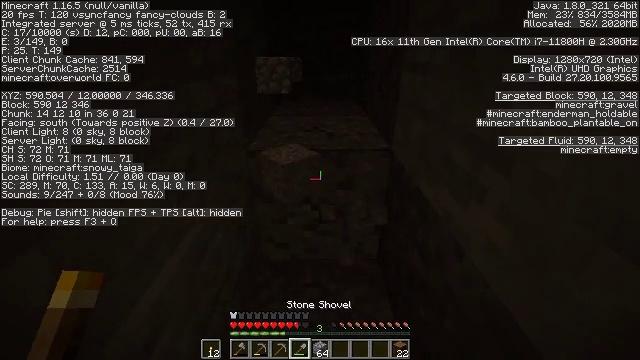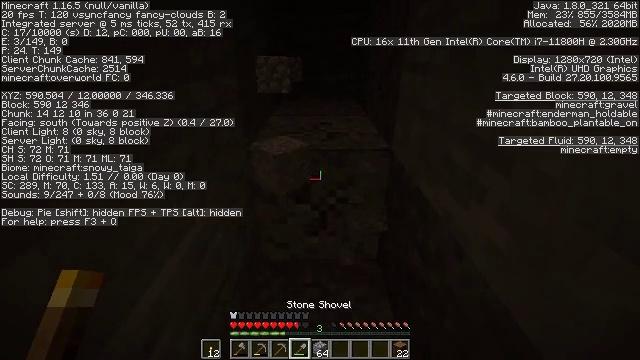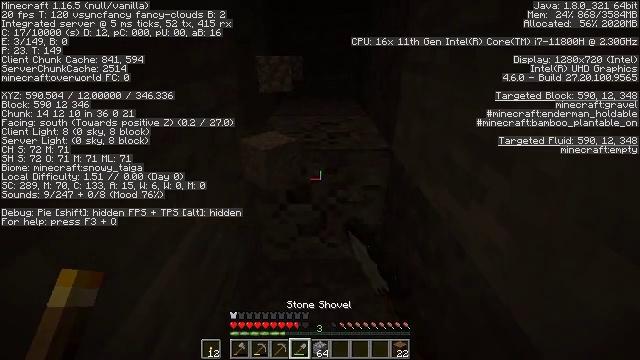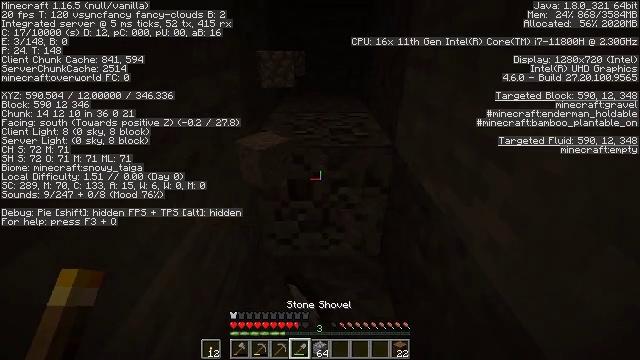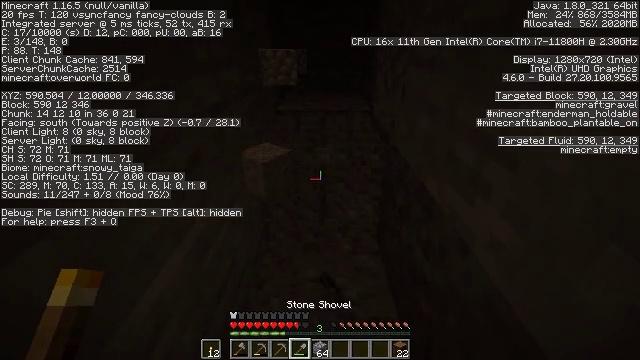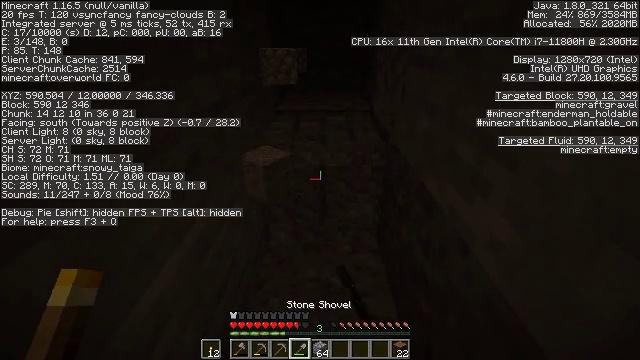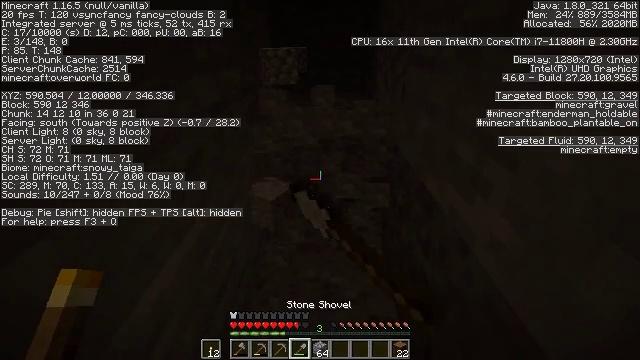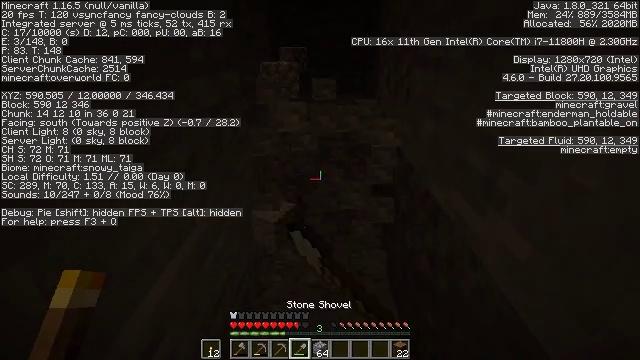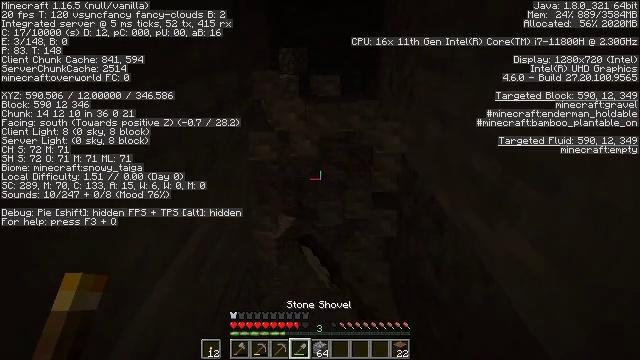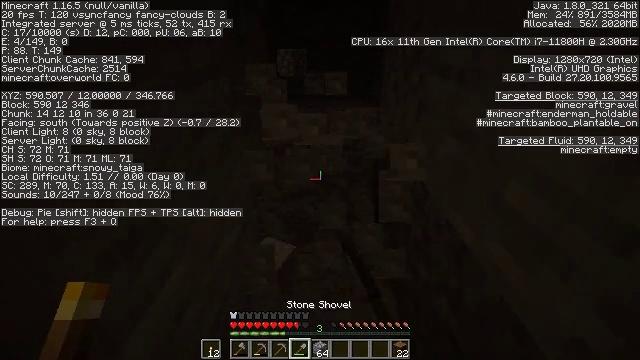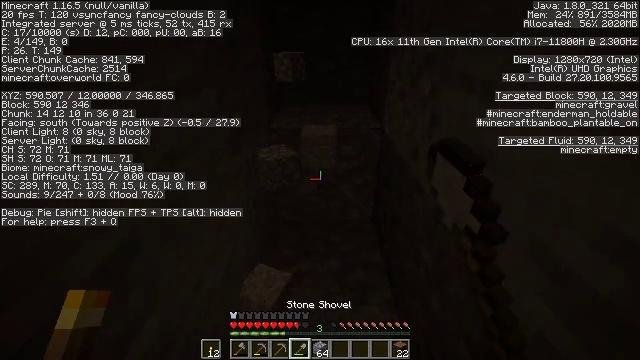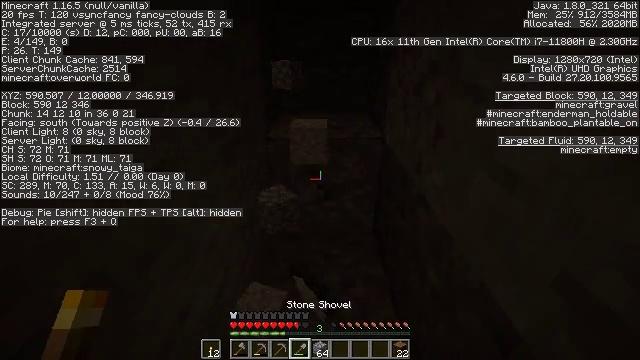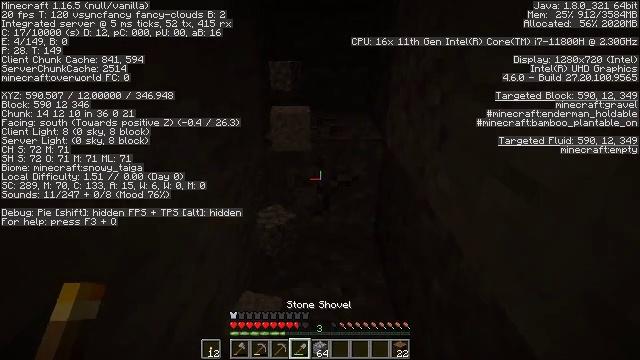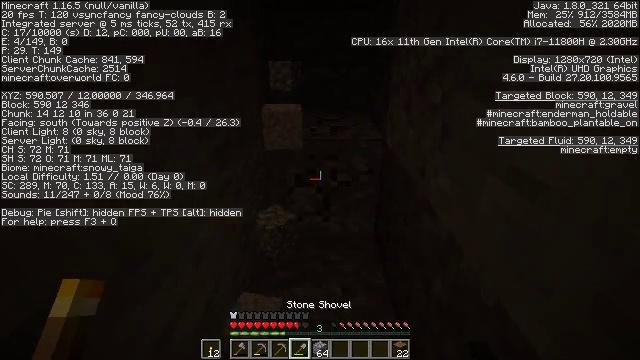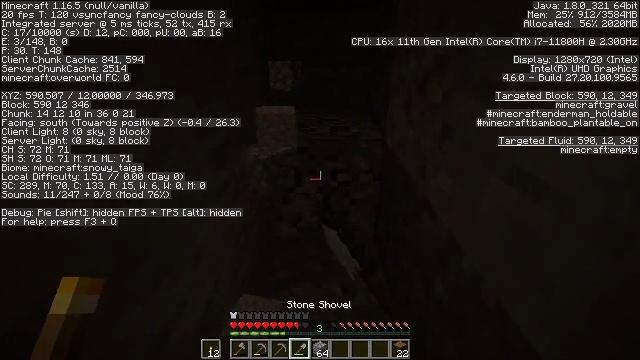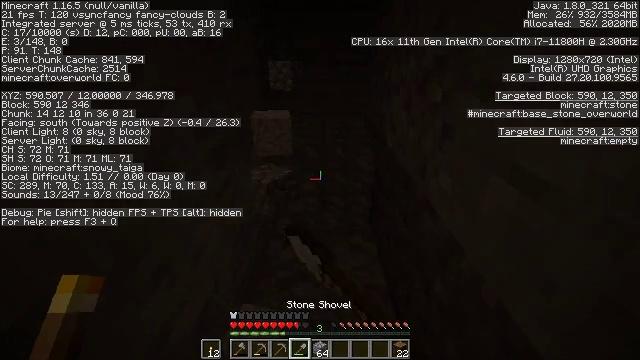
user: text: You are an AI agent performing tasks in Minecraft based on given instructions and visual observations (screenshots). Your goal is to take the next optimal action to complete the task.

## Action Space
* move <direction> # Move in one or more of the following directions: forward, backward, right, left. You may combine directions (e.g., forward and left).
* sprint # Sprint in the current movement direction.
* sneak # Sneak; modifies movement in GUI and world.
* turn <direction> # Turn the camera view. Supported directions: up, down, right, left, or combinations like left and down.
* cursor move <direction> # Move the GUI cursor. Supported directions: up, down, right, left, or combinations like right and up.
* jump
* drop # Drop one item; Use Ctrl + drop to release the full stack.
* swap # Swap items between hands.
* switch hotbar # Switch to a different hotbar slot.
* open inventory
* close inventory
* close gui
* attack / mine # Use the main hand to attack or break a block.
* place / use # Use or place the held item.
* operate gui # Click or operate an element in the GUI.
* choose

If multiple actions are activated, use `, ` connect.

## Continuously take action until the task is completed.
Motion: motion action
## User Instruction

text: Dig through gravel to clear a path.
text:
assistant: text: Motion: attack / mine
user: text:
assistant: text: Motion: attack / mine
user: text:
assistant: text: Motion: attack / mine
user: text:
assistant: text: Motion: attack / mine
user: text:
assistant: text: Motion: attack / mine
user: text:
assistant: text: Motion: attack / mine
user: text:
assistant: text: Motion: move forward, attack / mine
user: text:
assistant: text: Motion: move forward, attack / mine
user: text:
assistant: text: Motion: move forward, attack / mine
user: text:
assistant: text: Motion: attack / mine
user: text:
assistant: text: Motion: turn up, attack / mine
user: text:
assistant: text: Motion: attack / mine
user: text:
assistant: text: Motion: attack / mine
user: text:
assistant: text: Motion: attack / mine
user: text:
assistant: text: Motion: attack / mine
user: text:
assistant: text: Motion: attack / mine
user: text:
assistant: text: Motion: attack / mine
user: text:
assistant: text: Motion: attack / mine
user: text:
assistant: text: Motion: attack / mine
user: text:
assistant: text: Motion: attack / mine